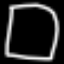
Label: square